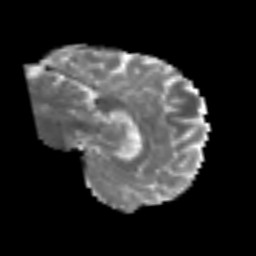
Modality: MD
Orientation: sagittal
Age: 49
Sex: male
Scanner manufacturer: siemens
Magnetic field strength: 3 T
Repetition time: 6.1 s
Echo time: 0.101 s